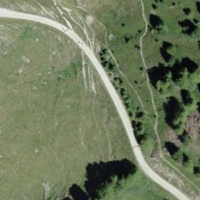
EUNIS habitat code: 26
Species observed at this site:
Platanthera bifolia
Juniperus communis
Campanula barbata
Arcyptera fusca